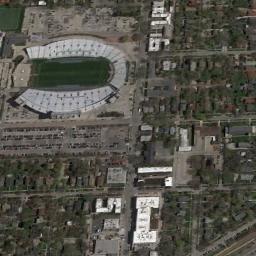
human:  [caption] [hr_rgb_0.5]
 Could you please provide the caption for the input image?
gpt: This stadium has a white podium and a blue runway .

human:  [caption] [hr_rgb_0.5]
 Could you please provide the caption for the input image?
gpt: The stadium is on the bare land next to some buildings and trees .

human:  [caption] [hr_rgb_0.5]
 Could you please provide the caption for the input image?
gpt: Many buildings are next to the stadium .

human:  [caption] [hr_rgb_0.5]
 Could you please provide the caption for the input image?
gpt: Oval gym is enclosed in the middle of a residential area .

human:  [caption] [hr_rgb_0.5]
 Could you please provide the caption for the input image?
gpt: There are many buildings and green trees around the stadium .